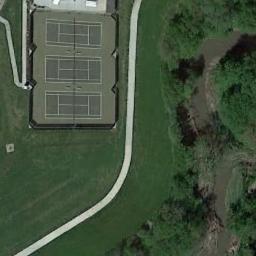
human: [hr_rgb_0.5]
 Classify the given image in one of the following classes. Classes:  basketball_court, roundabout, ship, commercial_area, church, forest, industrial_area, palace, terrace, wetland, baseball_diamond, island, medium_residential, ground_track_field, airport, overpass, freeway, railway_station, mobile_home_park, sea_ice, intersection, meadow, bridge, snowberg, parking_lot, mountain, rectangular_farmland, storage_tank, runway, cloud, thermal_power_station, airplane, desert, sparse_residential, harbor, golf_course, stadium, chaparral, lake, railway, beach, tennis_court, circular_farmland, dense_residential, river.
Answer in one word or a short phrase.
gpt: tennis_court